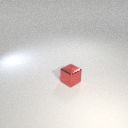
small red metal cube